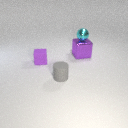
small purple rubber cube to the left of small gray rubber cylinder